Question: I'm developing an Android App that can send the user's current location via SMS.
For sending the SMS I use the following code:
'''
String phoneNumber = "123456" //example
SmsManager smsManager = SmsManager.getDefault();
StringBuilder smsBody = new StringBuilder();
smsBody.append("This is my location:
");
String uri = "http://maps.google.com/?q=loc:" + location.getLatitude()
+ "+" + location.getLongitude();
smsBody.append(uri);
smsManager.sendTextMessage(phoneNumber, null, smsBody.toString(),
null, null);
'''
Now, when I send this to an Android device, I get a SMS with the link, and it opens perfectly in the native browser and in Google Chrome.
But, if I send it to an iPhone device - using the native browser (Safari) - it gives me an error that it cannot open the address because it is incorrect, but if I open it using Chrome (also on iPhone) - It works perfectly.
Has anyone got a clue why this is happening? Any workaround?
Here is an exact copy of the SMS message that is received:
<URL>
Many thanks in advance!
EDIT:
Here is a screen capture of the error I'm getting when I try to open the link on an iPhone 4 running iOS7

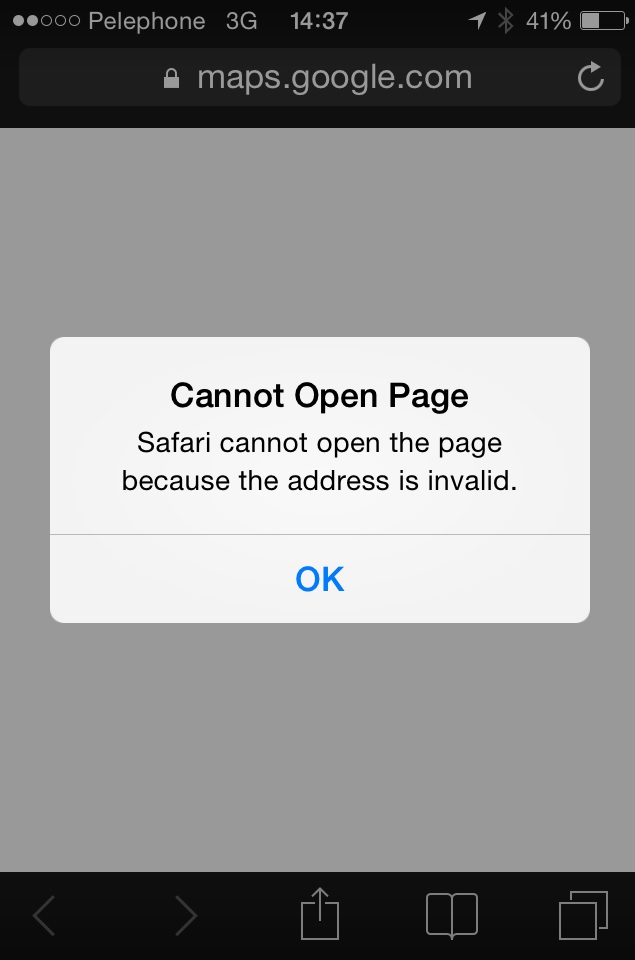
Answer: It is because iOS support its native map. Your query url only works with google map.
You can try this url for iOS:
"<URL>"